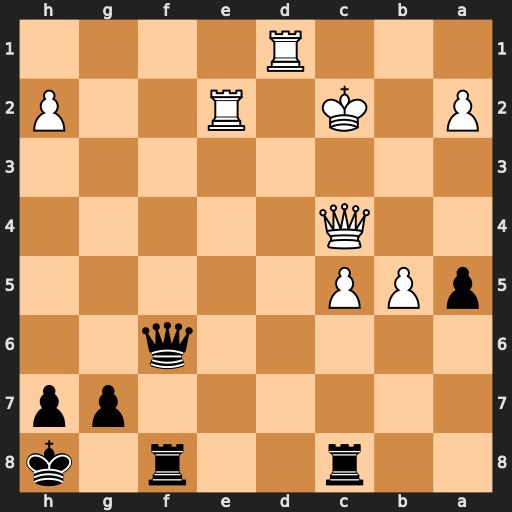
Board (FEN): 2r2r1k/6pp/5q2/pPP5/2Q5/8/P1K1R2P/3R4
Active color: b
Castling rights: -
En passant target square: -
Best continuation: Qf5+ Kb2 Rxc5